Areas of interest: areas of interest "Ji Handan Driving School"
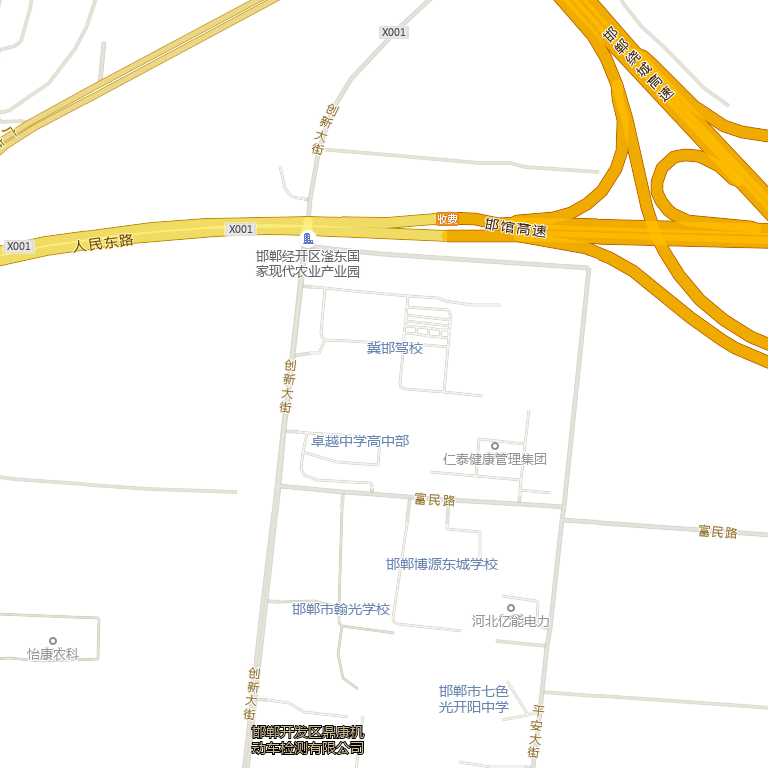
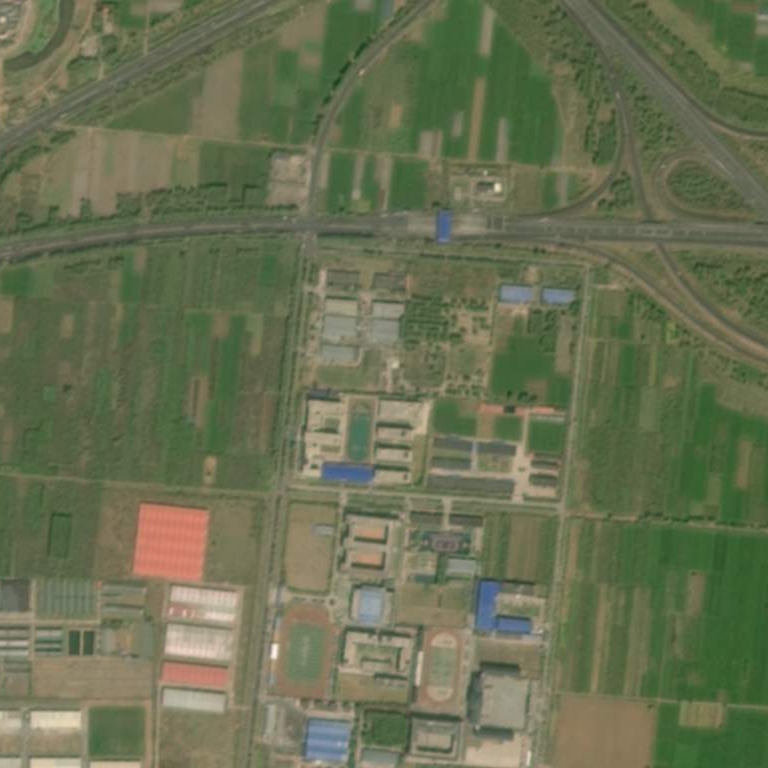